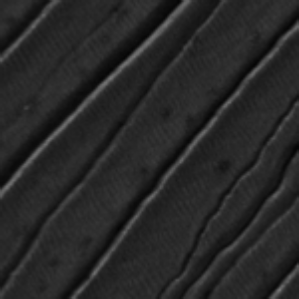
Label: frost